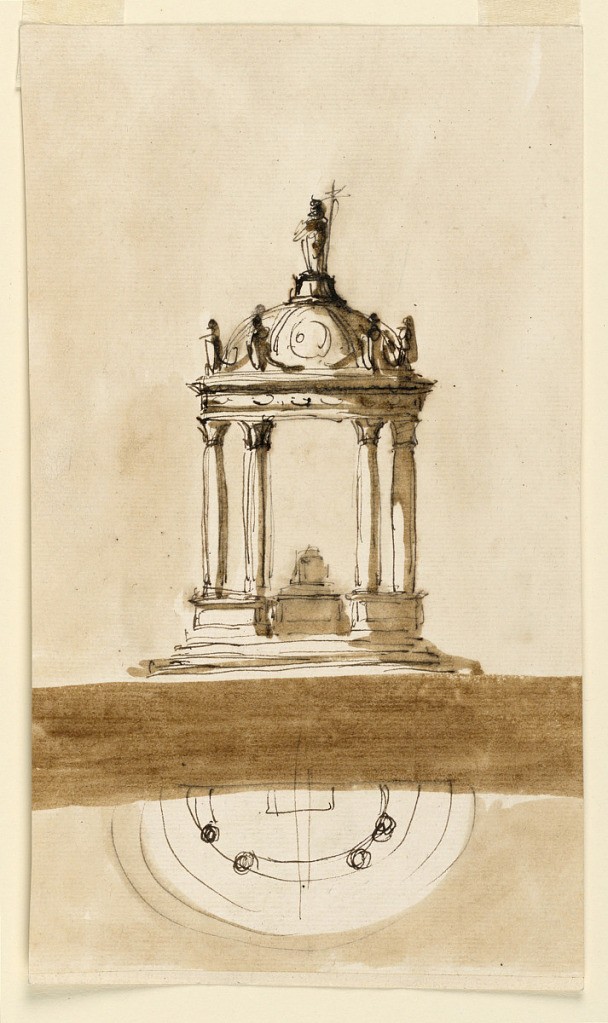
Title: Design for an Altar
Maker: Giuseppe Barberi, Italian, 1746–1809
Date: ca. 1790
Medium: Pen and brown ink, brush and brown wash on lined off-white laid paper
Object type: Drawing
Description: Above is the elevation, below, separated by a wide dark strip the plan. Above steps stand four columns and support the half-circular entablature, above which four figures stand and a half dome rises; on top a figure with a cross. The mensa with the tabernacle stands at the back wall. Colored background. At the reverse are some colored oblongs.